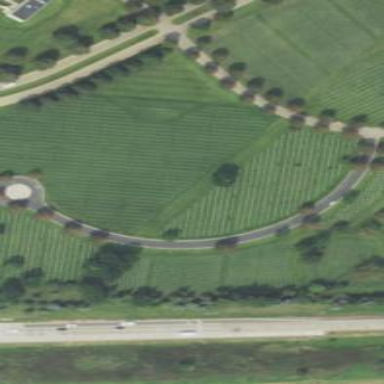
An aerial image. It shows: Sector in the cemetery.